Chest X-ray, PA view. Patient: 76 years old, sex M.
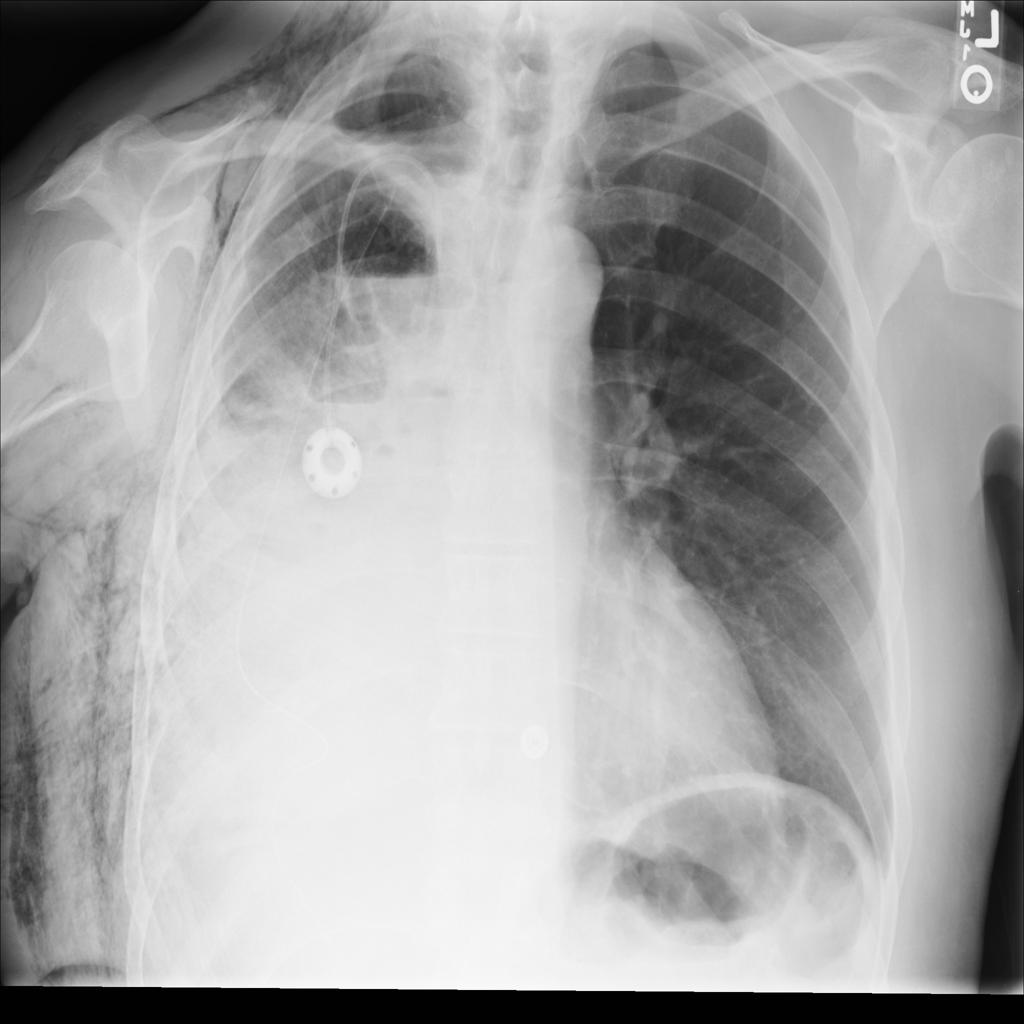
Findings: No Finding